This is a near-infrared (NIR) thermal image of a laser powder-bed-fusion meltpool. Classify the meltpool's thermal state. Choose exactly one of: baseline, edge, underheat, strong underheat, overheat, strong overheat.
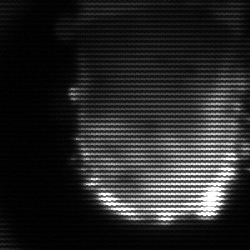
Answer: baseline